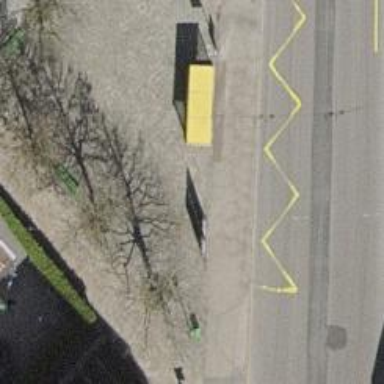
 serving as platform for public transportation."